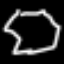
Label: octagon